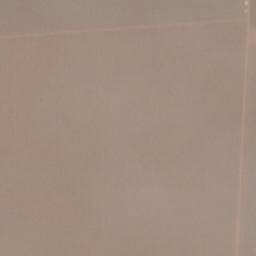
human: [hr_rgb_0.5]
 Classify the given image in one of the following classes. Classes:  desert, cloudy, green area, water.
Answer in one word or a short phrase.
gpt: cloudy